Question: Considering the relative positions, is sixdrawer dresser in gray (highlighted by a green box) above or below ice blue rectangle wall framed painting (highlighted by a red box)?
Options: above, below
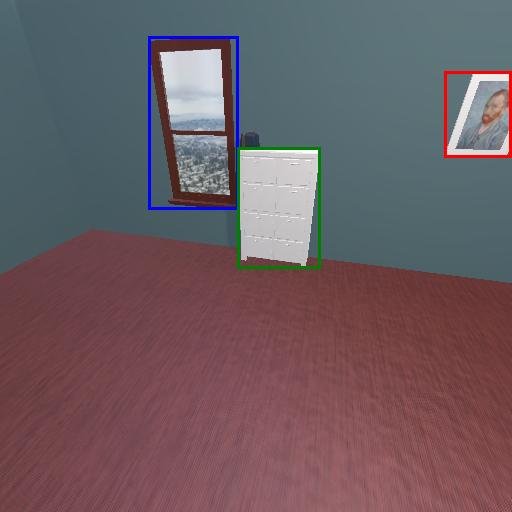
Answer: above